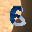
Label: 6